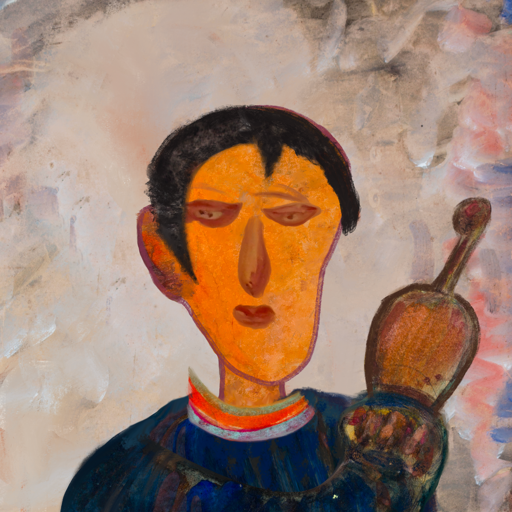
Background: Roy_Bahadur, Head And Neck Front: Hypocrite, Face Front: Pious_Lady, Bust: Pipe, Hair Front: Roy_Bahadur, Head Accessory: Blank, Second Necklace: Blank, Necklace: Sisters, Baby: Blank